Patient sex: F
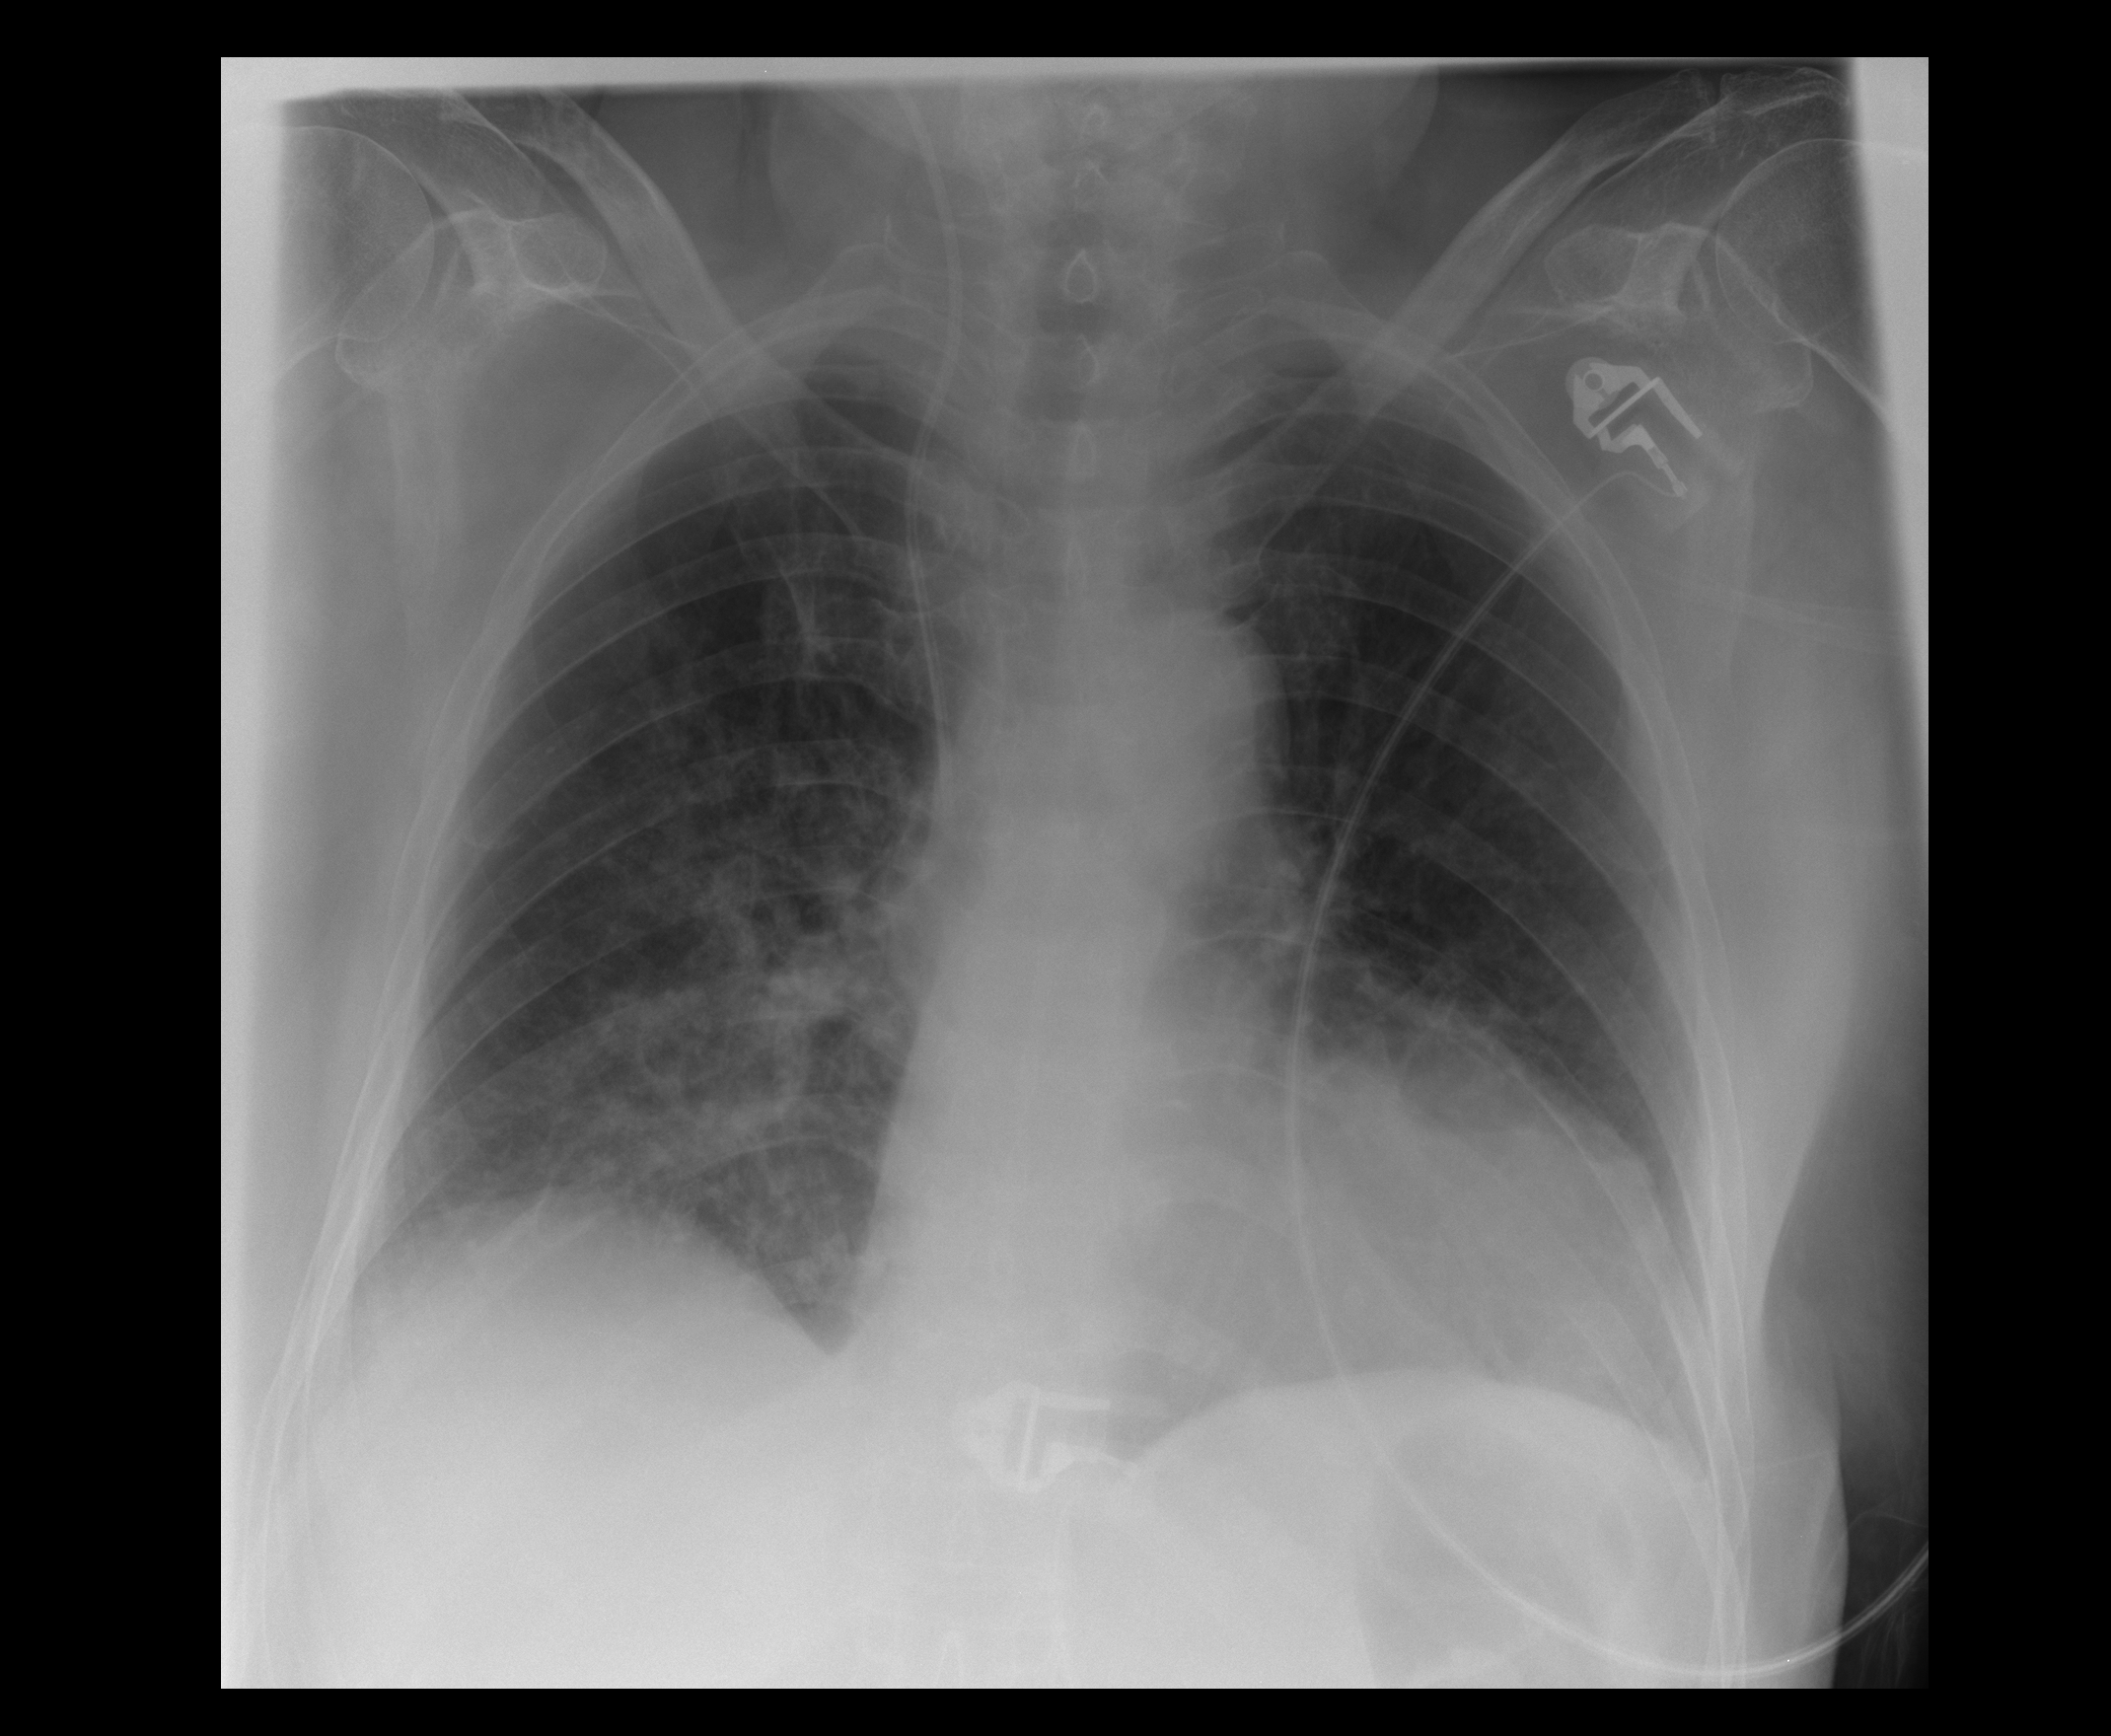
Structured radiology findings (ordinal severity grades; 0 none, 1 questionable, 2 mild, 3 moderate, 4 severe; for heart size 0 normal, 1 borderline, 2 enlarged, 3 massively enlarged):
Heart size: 2
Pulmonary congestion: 2
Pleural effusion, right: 1
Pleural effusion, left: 0
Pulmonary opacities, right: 1
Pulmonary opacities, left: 0
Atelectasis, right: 2
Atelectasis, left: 2